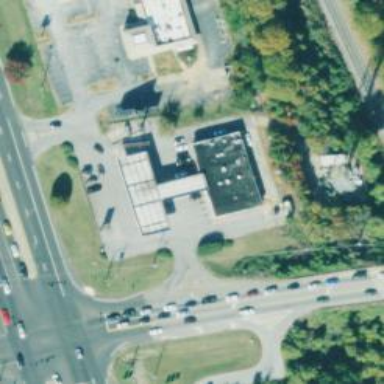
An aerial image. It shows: Convenience shop.